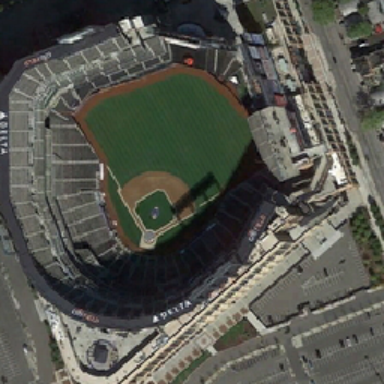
Many cars were parked outside the stadium .